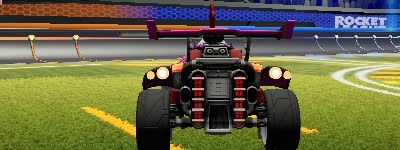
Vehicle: octane